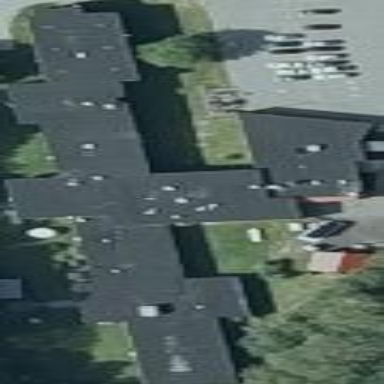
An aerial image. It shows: Building.